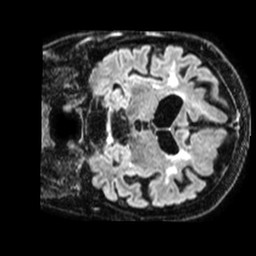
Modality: FLAIR
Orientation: coronal
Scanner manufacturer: philips
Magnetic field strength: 1.5 T
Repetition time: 4.8 s
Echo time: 0.3436 s